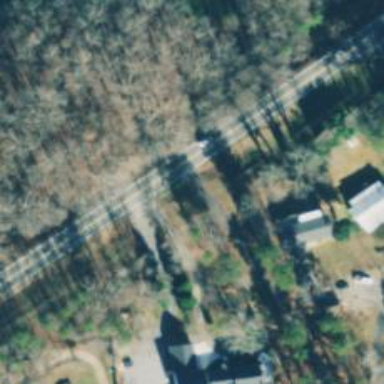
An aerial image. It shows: Driveway leading to service road.